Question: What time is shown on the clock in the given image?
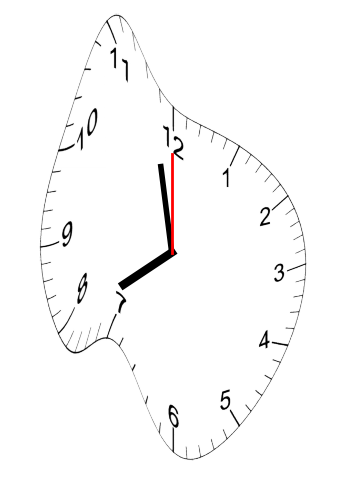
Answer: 07:58:00